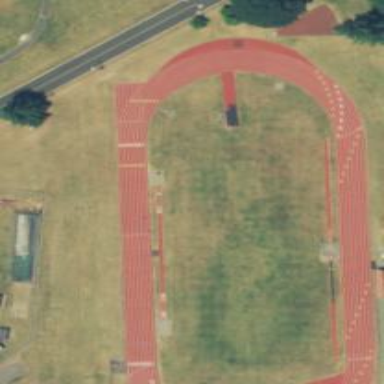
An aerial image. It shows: Track in leisure land.